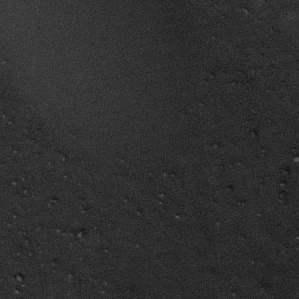
Label: frost